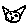
Label: cat